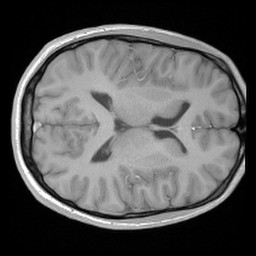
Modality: FLASH
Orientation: axial
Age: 19
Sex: male
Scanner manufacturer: siemens
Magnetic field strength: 3 T
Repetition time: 0.245 s
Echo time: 0.0026 s